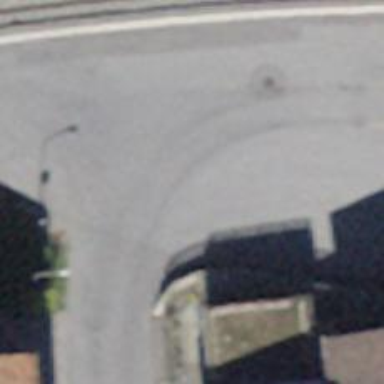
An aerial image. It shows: Residential road with asphalt surface.